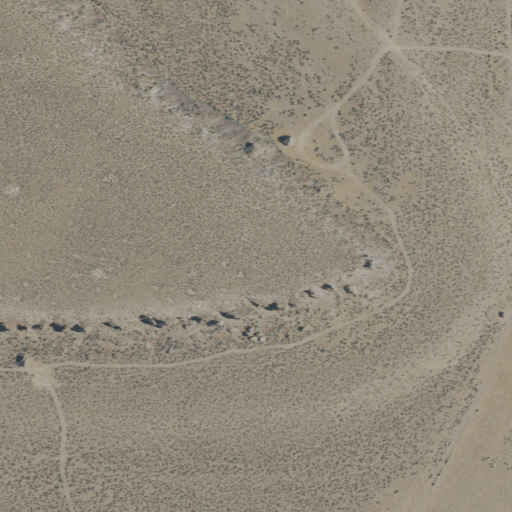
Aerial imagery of mountain in Oregon named Little Steamboat Point containing shrub and grassland